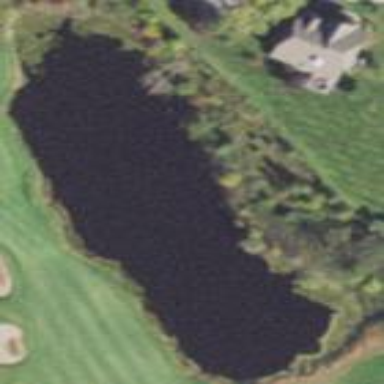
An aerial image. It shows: Basin of water resembling lateral water hazard on golf course.